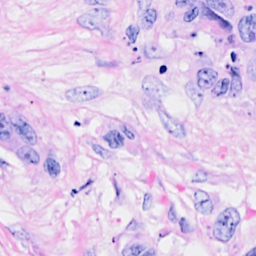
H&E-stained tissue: Breast